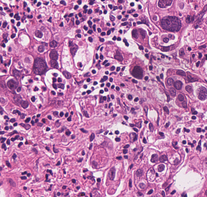
Tumor epithelial tissue: yes
Tumor-associated stroma tissue: yes
Normal tissue: no